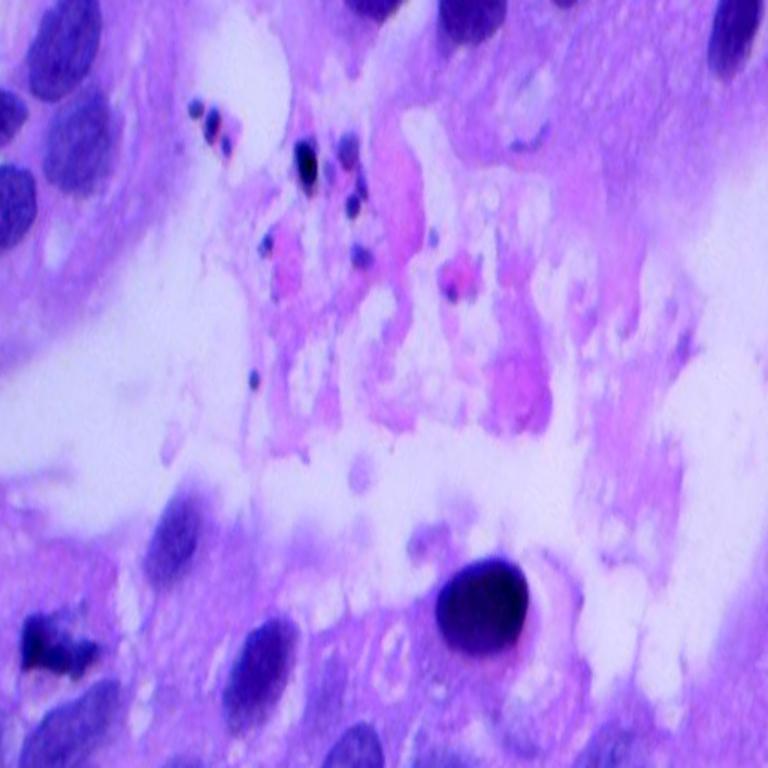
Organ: lung
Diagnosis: adenocarcinomas